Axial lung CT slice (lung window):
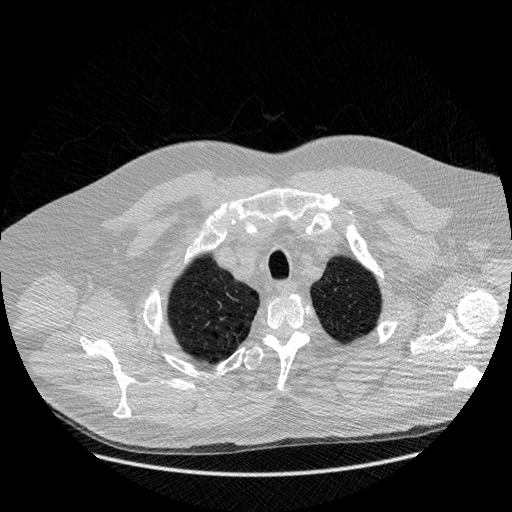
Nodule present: no